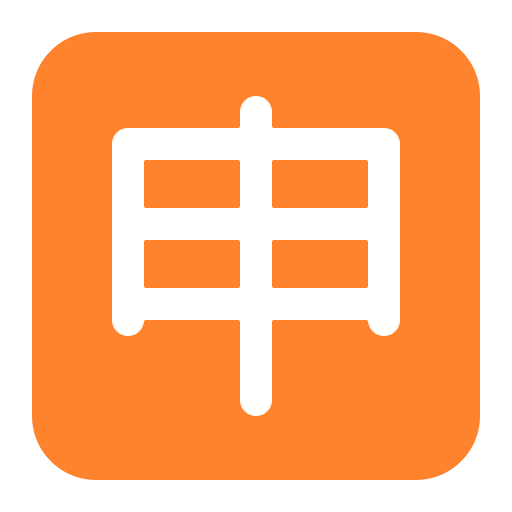
japanese application button flat